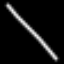
Label: line